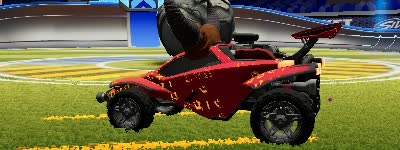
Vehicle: octane